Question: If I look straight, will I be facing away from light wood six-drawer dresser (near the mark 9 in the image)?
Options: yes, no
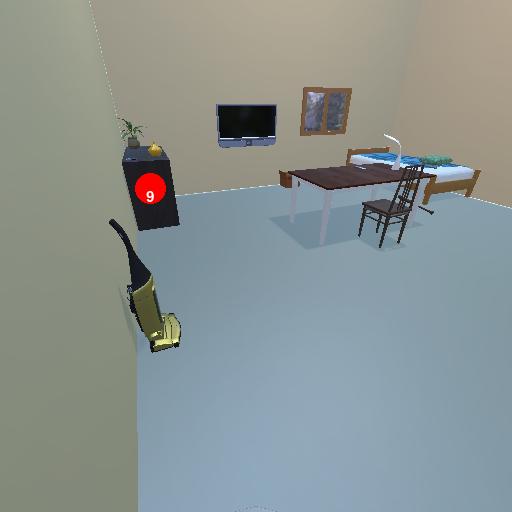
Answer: yes